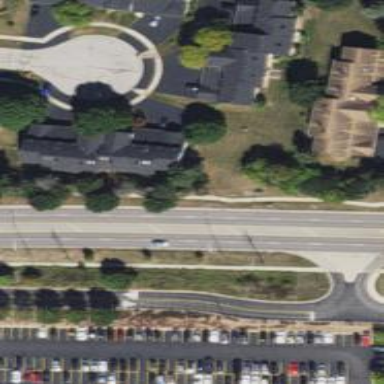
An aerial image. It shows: Primary road with asphalt surface. There is separate sidewalk.